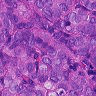
Metastatic tissue present: yes